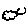
Label: cloud